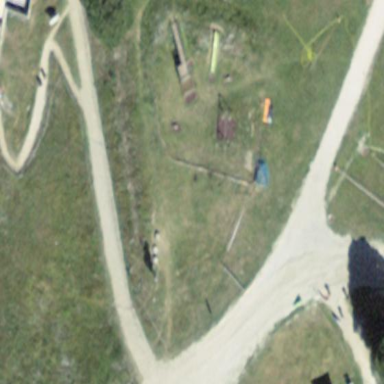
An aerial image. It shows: Playground designed with playground theme on leisure land.